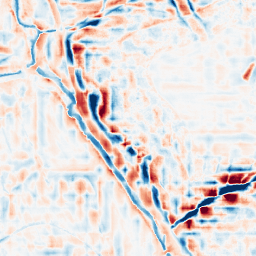
Category: wavelet
Decomposition family: wavelet_reverse_biorthogonal
Decomposition parameters: wavelet: rbio2.4
level: 4
Upsampling method: quadratic
Upsampling parameters: scale: 2
Upsampling scale: 2